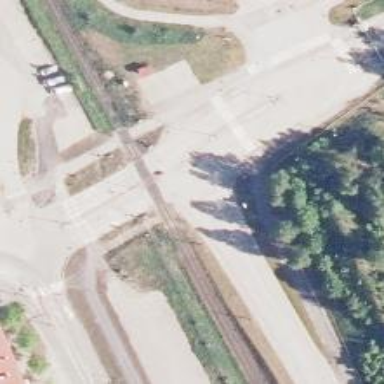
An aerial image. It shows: Crossing for the railway.